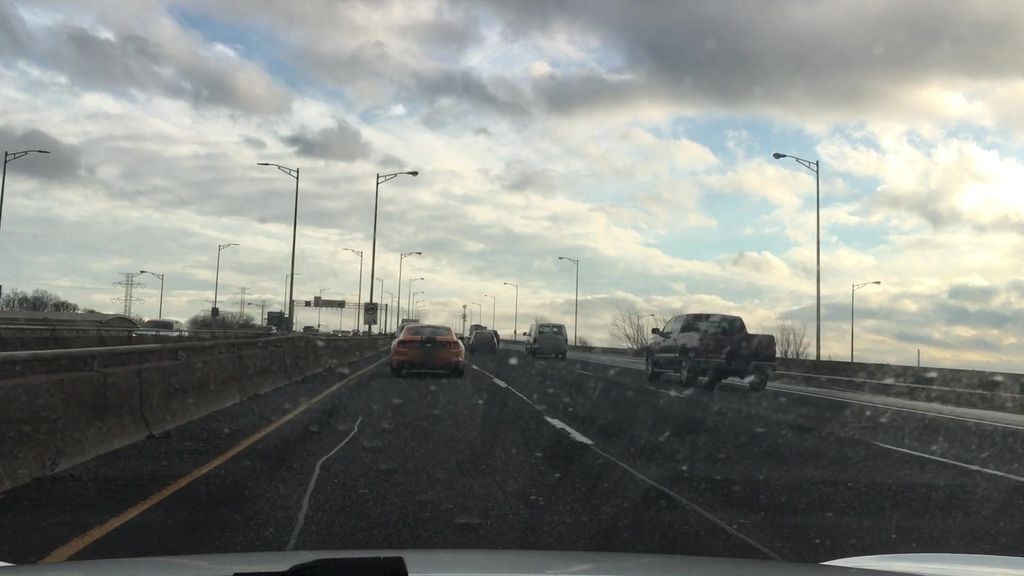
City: hamilton